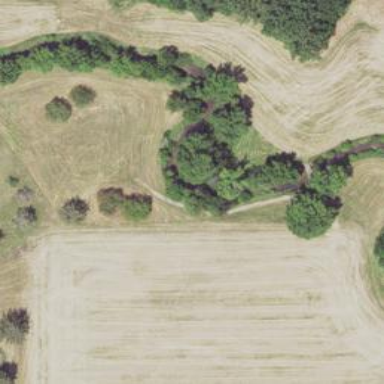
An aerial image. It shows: Path designated for golf carts.